Field crop: tomato
Growth stage: 1
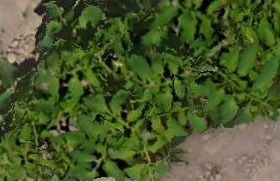
Species: tomato